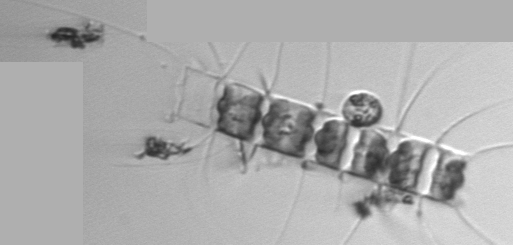
Label: Chaetoceros_didymus